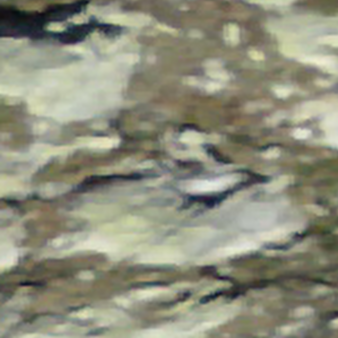
Label: other